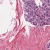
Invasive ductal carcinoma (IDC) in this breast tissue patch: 0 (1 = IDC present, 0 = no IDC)